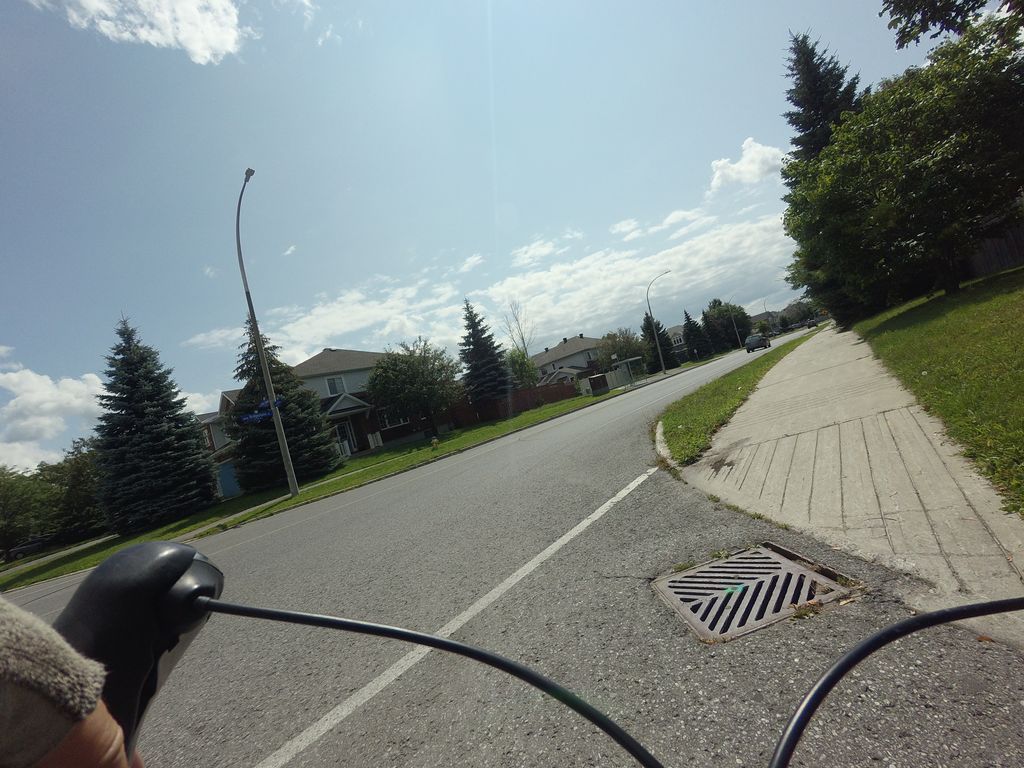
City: ottawa-gatineau